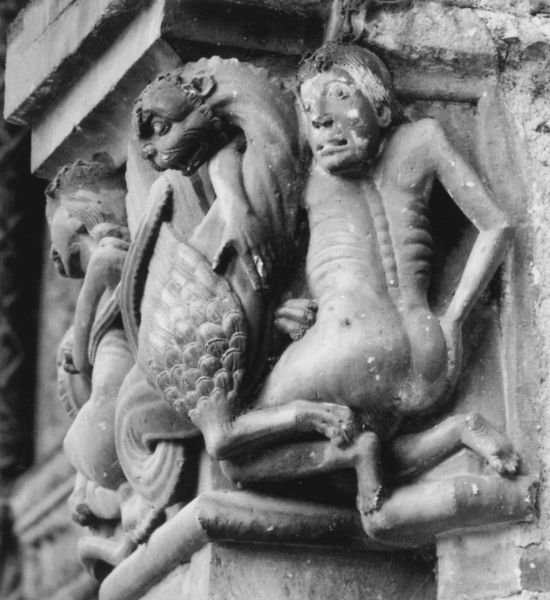
Titel: Portal, Lodi Dom S. Bassiano
Standort: Lodi, Dom S. Bassiano (EU - I - Lombardei)
Schlagwörter: flügel, hand, kopf, mann, nackt, vogel, menschen, grau, mund, nase, ohr, rücken, säule, tier, tiere, wand, arm, federn, gesicht, mensch, rückgrat, stein, hals, kirche, figur, gotik, schuppen, skulptur, schwanz, relief, bein, füße, hintern, pilaster, französisch, angst, detail, pfoten, bildhauerei, plastik, foto, fotografie, katze, arsch, rippen, wirbelsäule, schwarzweiß, wirr, krallen, dämon, löwenkopf, kapitell, fries, sims, gesims, sandstein, teufel, maul, wesen, mittelalter, fabelwesen, romanik, greif, kralle, löwe, absatz, fotographie, chimäre, drache, fratzen, geister, monster, untier, krüppel, skulpur, releif, strassburg, grazu, zombie, hippogreif, po, sw, behinderung, gefliederter panther, rückgrad, bestienkapitell